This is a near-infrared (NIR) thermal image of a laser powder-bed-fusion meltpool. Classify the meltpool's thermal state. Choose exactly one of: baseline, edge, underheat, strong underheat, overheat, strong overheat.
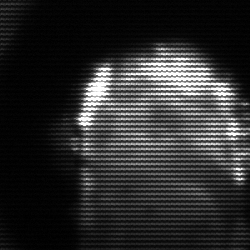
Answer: baseline